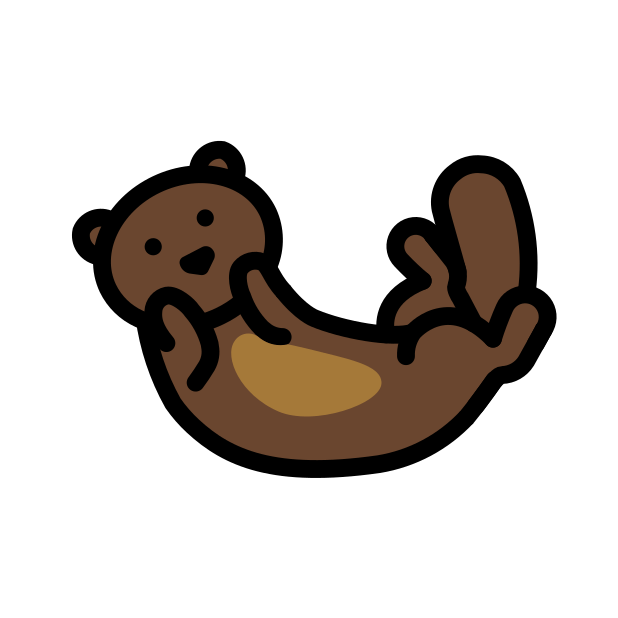
Emoji: 🦦
Name: otter
Unicode: 0x1f9a6